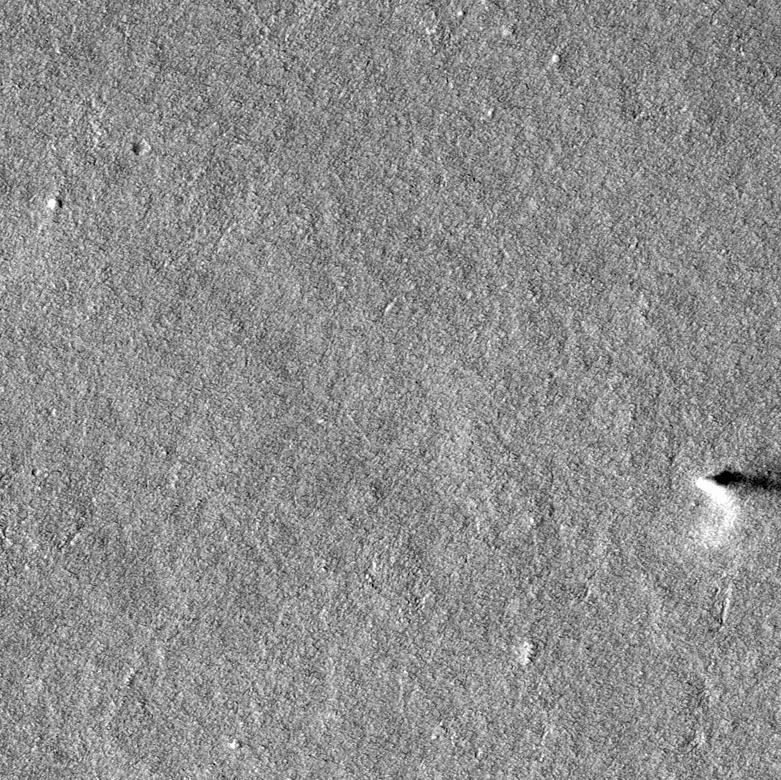
Label: dustdevil